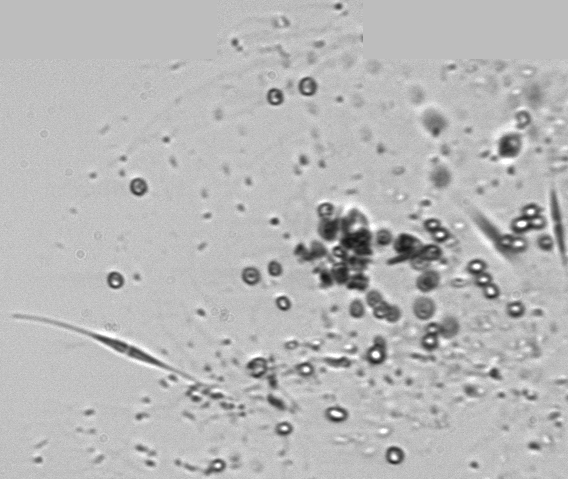
Label: Phaeocystis